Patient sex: M
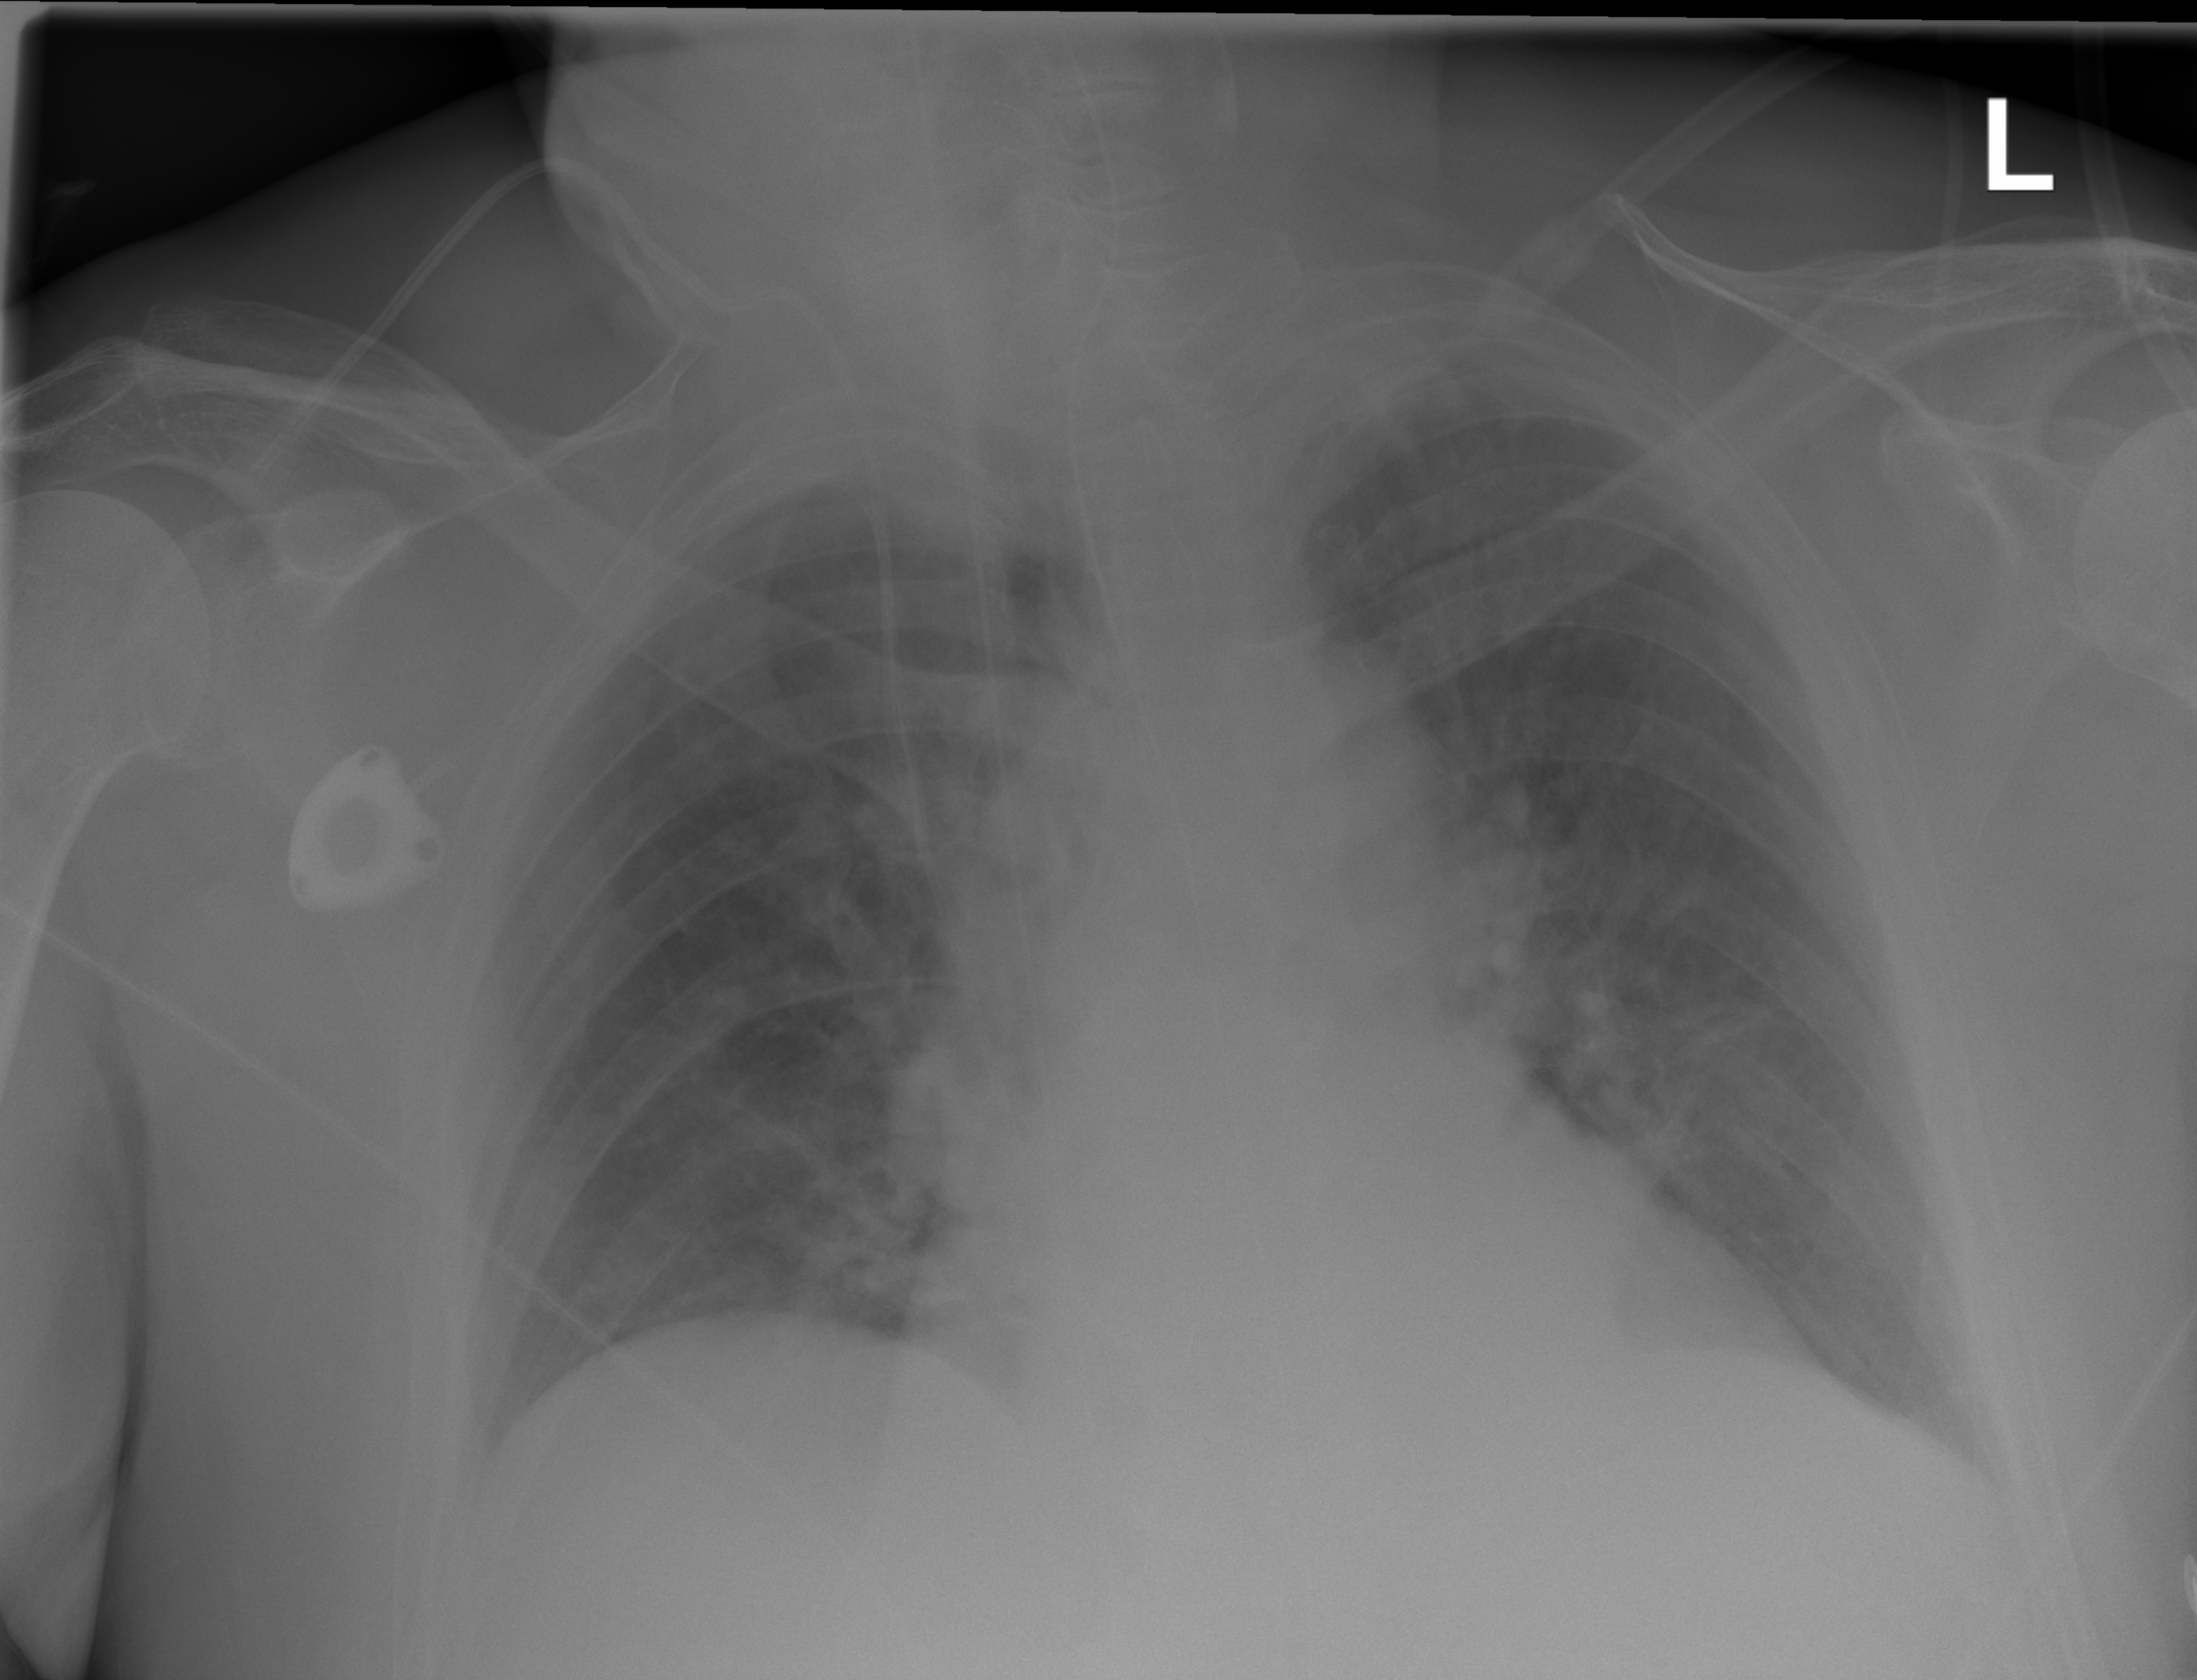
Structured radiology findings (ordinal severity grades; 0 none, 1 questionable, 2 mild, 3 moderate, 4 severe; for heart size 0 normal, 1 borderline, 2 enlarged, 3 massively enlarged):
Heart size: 2
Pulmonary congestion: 0
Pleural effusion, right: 0
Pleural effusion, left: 0
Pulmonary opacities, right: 1
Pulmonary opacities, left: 0
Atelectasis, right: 2
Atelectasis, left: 0